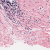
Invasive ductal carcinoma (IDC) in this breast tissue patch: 0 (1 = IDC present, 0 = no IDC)